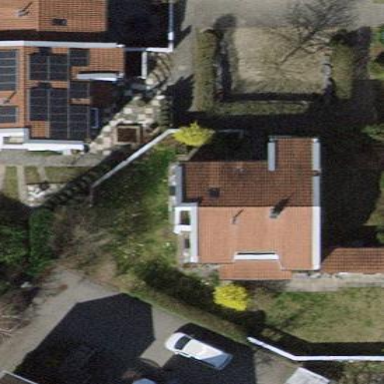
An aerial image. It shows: Detached building.